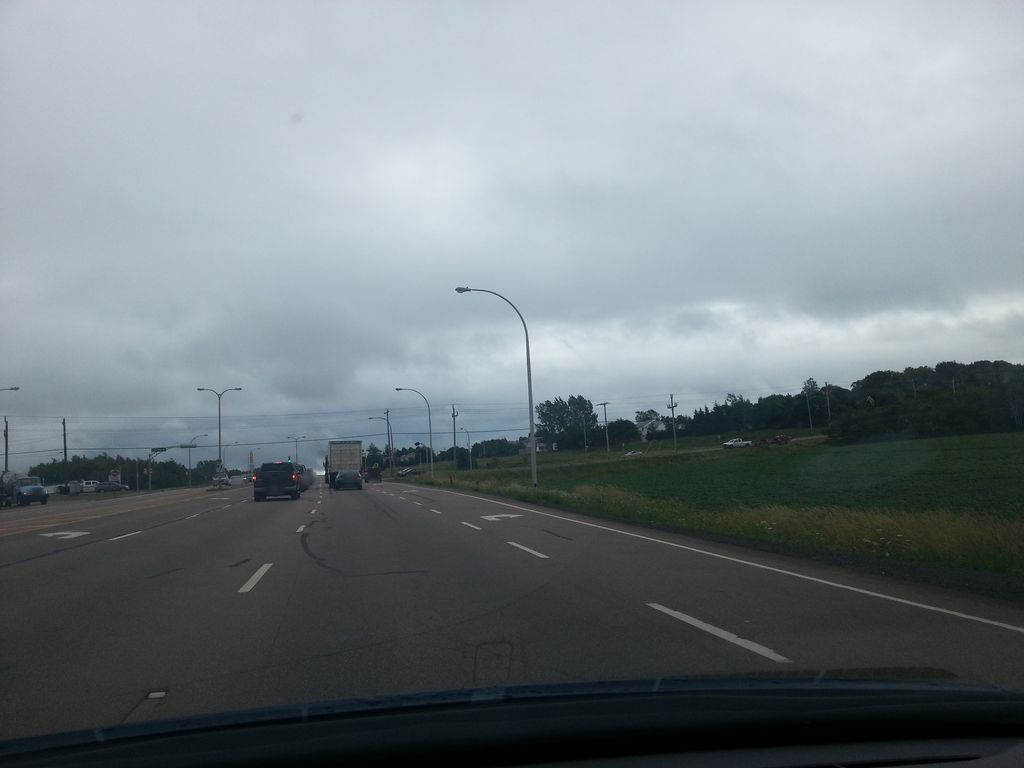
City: charlottetown